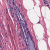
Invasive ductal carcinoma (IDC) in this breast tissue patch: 0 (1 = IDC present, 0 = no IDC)